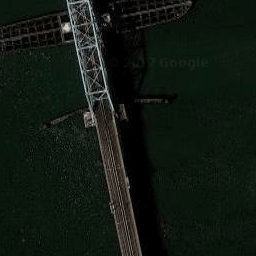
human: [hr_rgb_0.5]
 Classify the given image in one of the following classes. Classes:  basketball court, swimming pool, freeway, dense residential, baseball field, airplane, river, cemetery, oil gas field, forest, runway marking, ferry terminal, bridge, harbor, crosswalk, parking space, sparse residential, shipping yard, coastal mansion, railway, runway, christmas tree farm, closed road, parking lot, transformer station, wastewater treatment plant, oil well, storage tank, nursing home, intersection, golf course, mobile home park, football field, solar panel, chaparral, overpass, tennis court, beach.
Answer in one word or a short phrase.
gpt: bridge